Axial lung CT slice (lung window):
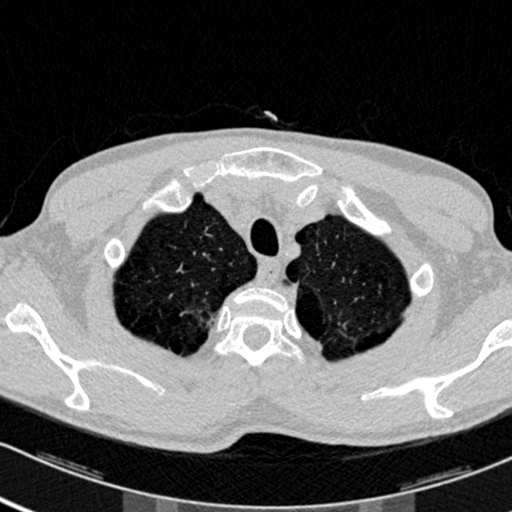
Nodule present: no